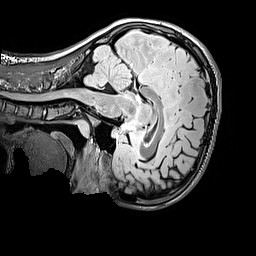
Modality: FLAIR
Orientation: sagittal
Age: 13
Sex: female
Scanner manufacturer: siemens
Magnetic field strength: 3 T
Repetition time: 5 s
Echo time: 0.388 s